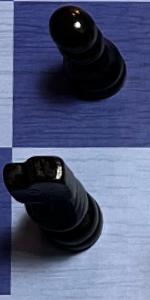
Label: Knight_Black